Field crop: maize
Growth stage: 2
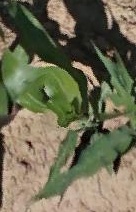
Species: maize